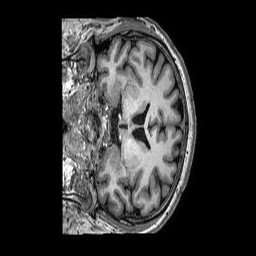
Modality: T1w
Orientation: coronal
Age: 48
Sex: male
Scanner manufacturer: philips
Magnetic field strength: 3 T
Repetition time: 0.006624 s
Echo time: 0.002976 s